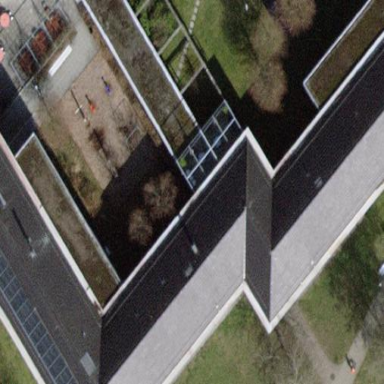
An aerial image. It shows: Building.